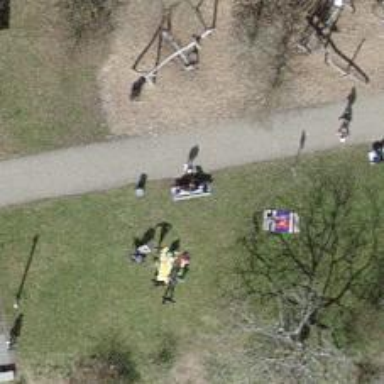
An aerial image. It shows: Bench.